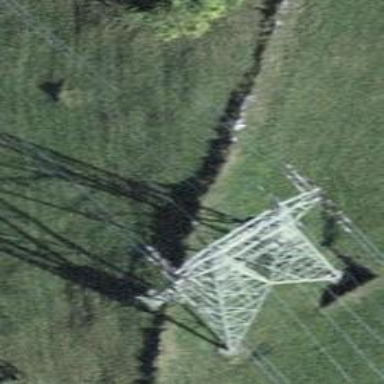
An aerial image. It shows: Power tower.